Here is the time-frequency representation (spectrogram) of a rolling-element bearing's vibration measurement. Diagnose the bearing from this image, choosing from: normal, inner_race, outer_race, ball.
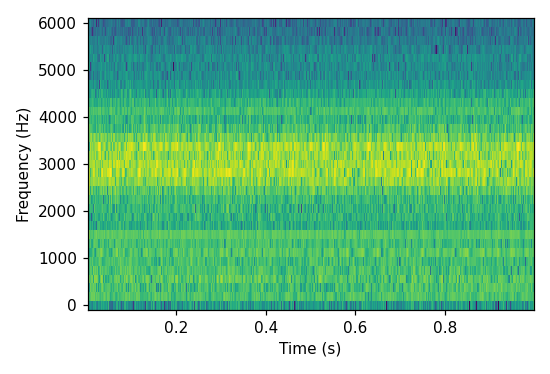
Answer: ball